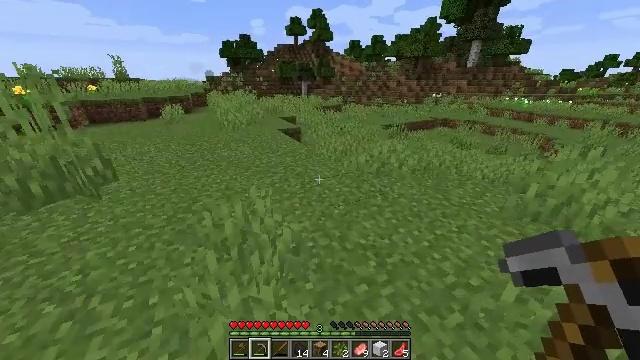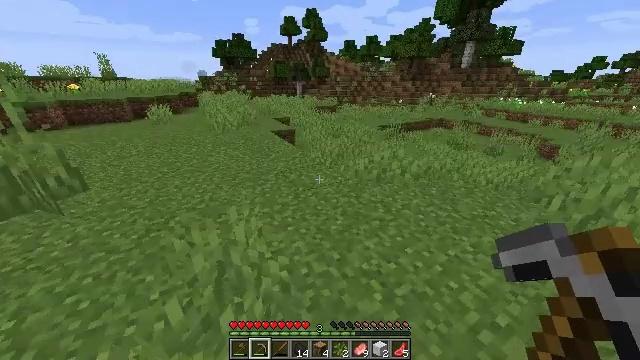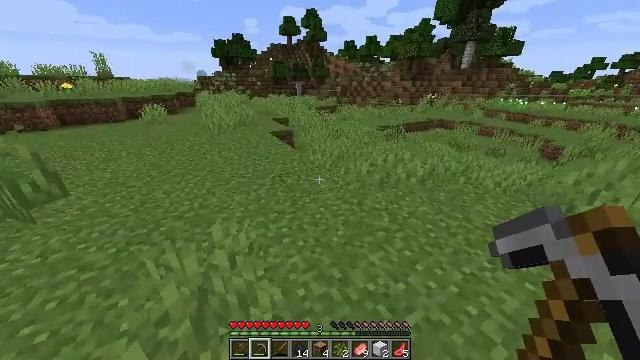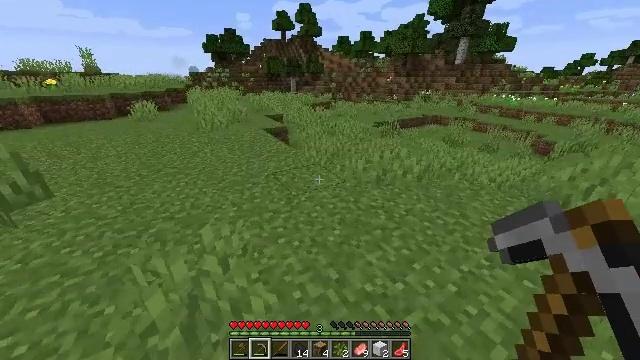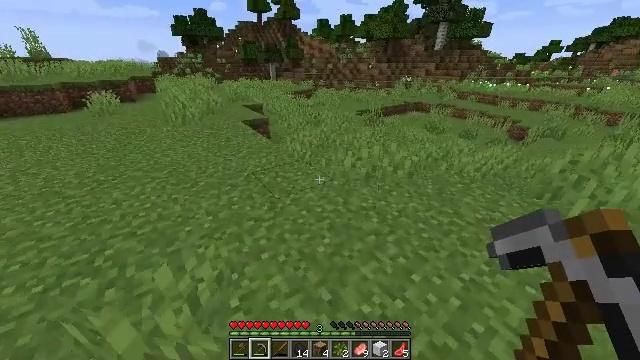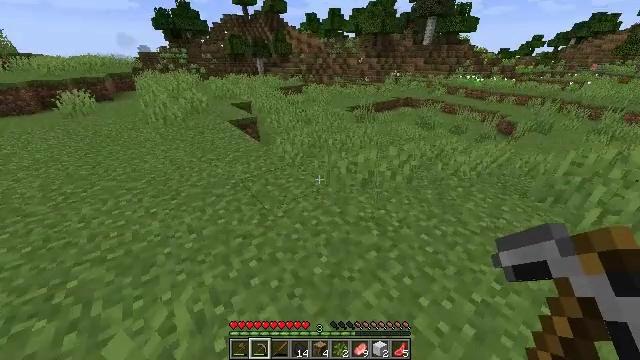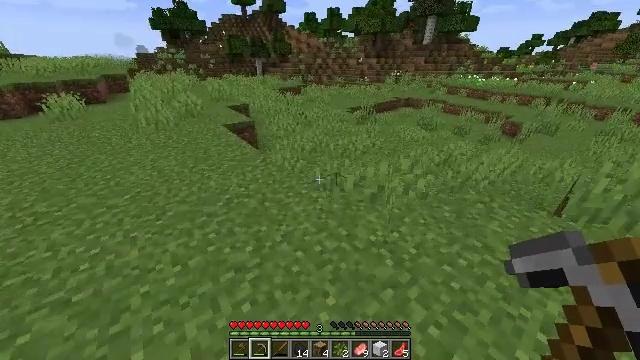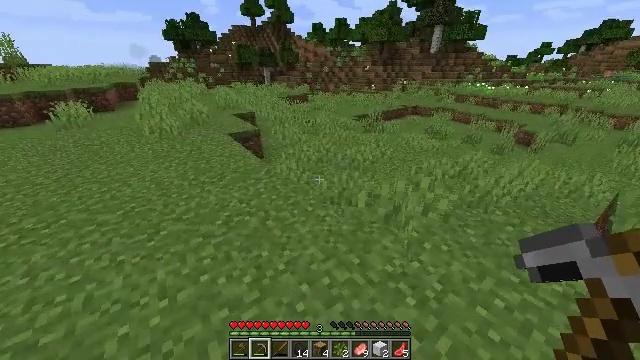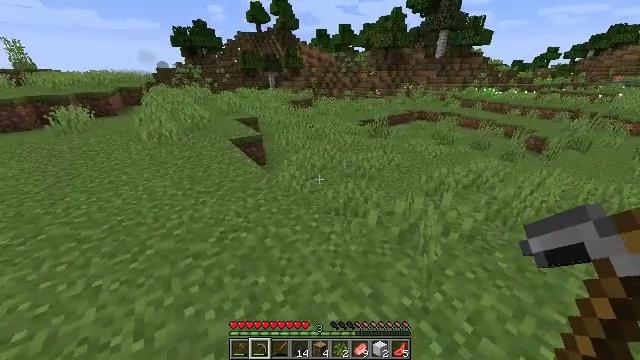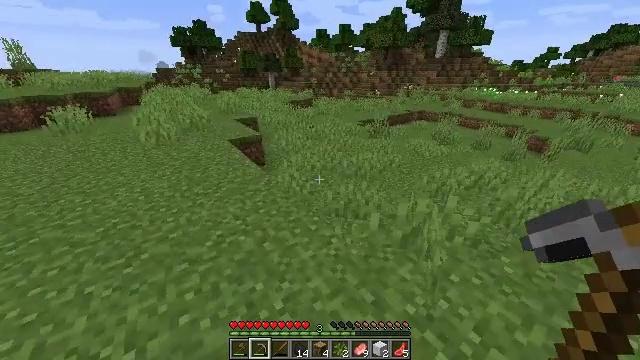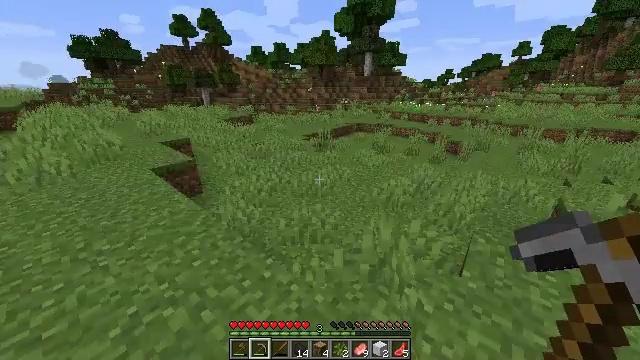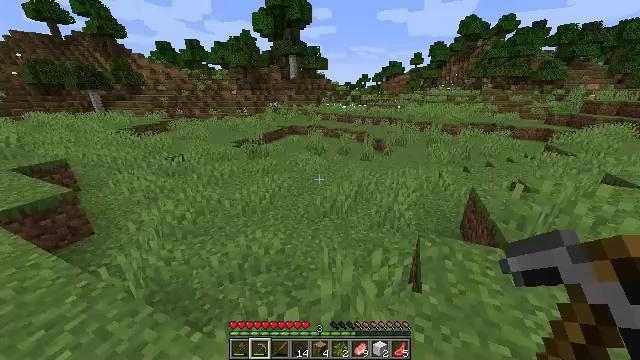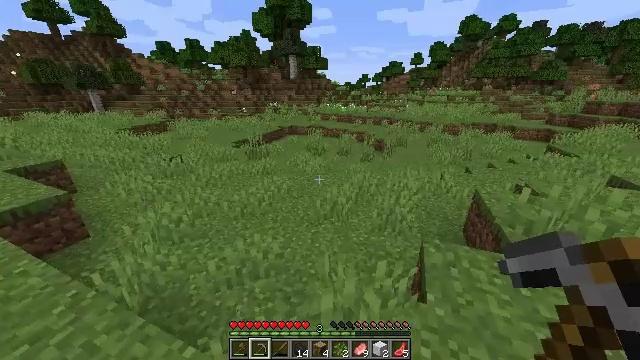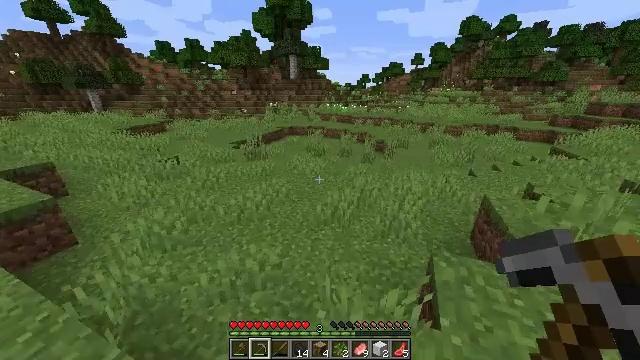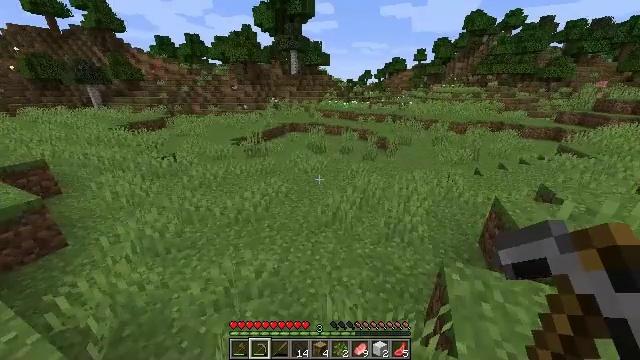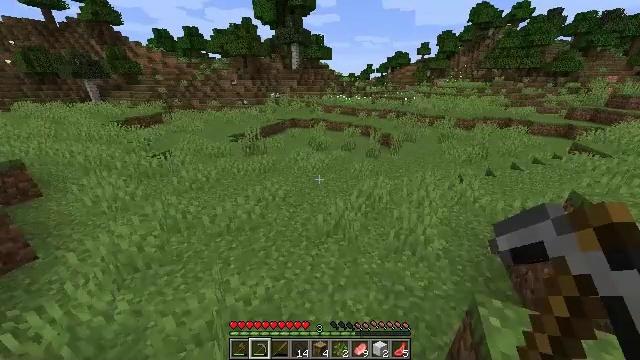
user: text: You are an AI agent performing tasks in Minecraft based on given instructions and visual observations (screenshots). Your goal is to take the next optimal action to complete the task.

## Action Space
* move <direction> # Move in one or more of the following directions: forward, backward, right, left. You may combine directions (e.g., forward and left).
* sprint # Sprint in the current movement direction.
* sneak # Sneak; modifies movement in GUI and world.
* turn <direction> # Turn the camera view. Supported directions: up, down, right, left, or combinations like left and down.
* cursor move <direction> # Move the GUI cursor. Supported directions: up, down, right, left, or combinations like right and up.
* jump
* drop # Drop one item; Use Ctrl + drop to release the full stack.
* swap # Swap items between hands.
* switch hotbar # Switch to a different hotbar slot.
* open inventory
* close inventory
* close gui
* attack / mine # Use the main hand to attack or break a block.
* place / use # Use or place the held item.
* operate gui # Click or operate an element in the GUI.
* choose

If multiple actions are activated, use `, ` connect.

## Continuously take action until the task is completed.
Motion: motion action
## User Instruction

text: Gather white tulip from the meadow.
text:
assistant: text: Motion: move forward, sprint, turn right
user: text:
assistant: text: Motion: move forward, sprint
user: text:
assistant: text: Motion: move forward, sprint, turn right
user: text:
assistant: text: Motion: move forward, sprint, turn right and down
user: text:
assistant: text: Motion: move forward, sprint, turn right
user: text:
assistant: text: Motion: move forward, sprint
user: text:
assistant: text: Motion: move forward, sprint, turn left and up
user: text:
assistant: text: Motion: move forward, sprint, turn left
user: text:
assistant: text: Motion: move forward, sprint
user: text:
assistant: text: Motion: move forward, sprint, turn right and up
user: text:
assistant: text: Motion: move forward, sprint, turn right
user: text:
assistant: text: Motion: move forward, sprint
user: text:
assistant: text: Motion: move forward, sprint
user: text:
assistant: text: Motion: move forward, sprint, turn down
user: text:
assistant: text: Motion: move forward, sprint, turn down
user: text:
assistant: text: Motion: move forward, sprint
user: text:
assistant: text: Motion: move forward
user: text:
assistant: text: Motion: move forward
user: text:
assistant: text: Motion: move forward
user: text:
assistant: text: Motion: move forward
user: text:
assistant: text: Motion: move forward
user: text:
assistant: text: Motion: move forward, turn right
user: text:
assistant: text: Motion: move forward, turn right
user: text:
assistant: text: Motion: move forward
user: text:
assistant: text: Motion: move forward
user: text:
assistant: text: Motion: move forward
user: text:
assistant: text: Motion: move forward, turn right
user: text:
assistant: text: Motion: move forward
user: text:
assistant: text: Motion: move forward
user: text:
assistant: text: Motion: move forward